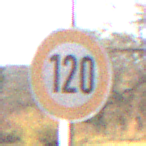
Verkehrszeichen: Geschwindigkeit120
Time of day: SunriseSunset
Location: Outdoor (Nature)
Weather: Clear
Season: NotSpecified
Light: Natural